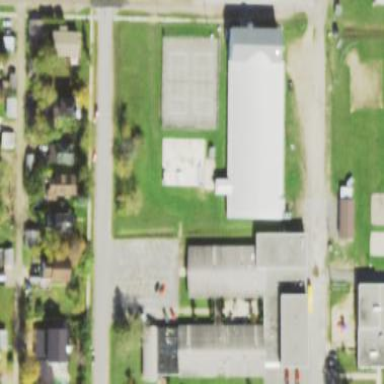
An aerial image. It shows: School.